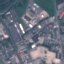
Label: Industrial